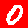
Digit: 0